Question:
Our designer created a layout something like the screen above. The main idea was to create an application with only one screen, just the red part of the screen is changing (i.e. 2 textbox instead of 1 textbox) when you tap on a button. This application will be a multiplatform application and I'm using MvvmCross to create it. My question is that how can i achieve this behavior in Mvvm? My first thought was sg. like the code below, but I'm not satisfied with this solution. Do you have any better solution to this problem? Should i somehow overwrite default navigation on ShowViewModel()?
'''
public class MainViewModel : MvxViewModel
{
private MvxViewModel _currentViewModel;
public MvxViewModel CurrentViewModel
{
get { return _currentViewModel; }
set { _currentViewModel = value; RaisePropertyChanged(() => CurrentViewModel); }
}
public MainViewModel()
{
CurrentViewModel = new DefaultViewModel();
}
public void OnButtonClick()
{
CurrentViewModel = new SecondViewModel();
}
}
public partial class MainViewModel : MvxViewController
{
public override void ViewDidLoad ()
{
base.ViewDidLoad ();
FirstViewModel.WeakSubscribe(ViewModelPropertyChanged);
}
private void ViewModelPropertyChanged(object sender, PropertyChangedEventArgs args)
{
if (args.PropertyName == "CurrentViewModel")
{
if (Model.CurrentViewModel != null)
{
if (Model.CurrentViewModel is SecondViewModel)
{
//remove bindings
//change View
//bind new viewmodel
}
}
}
}
'''
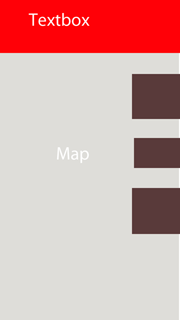
Answer: The alternatives for this kind of 'non-page navigation' are similar to those in <URL>:
You can:
- 'MvxPresenter'- - - 'IInteractionRequest'
Personally, for your situation, I quite like the first of these options - intercepting 'ShowViewModel' using a presenter.
One other alternative which I might consider is to use some kind of 'Adapter-driven' control which could very easily update it's child contents based on the 'CurrentViewModel' property. On Android, this would be as easy as using an 'MvxLinearLayout' with an adapter. On iOS, however, I think you'd have to write something new to do this - just because iOS doesn't really have a LinearLayout/StackPanel control.